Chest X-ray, PA view. Patient: 70 years old, sex F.
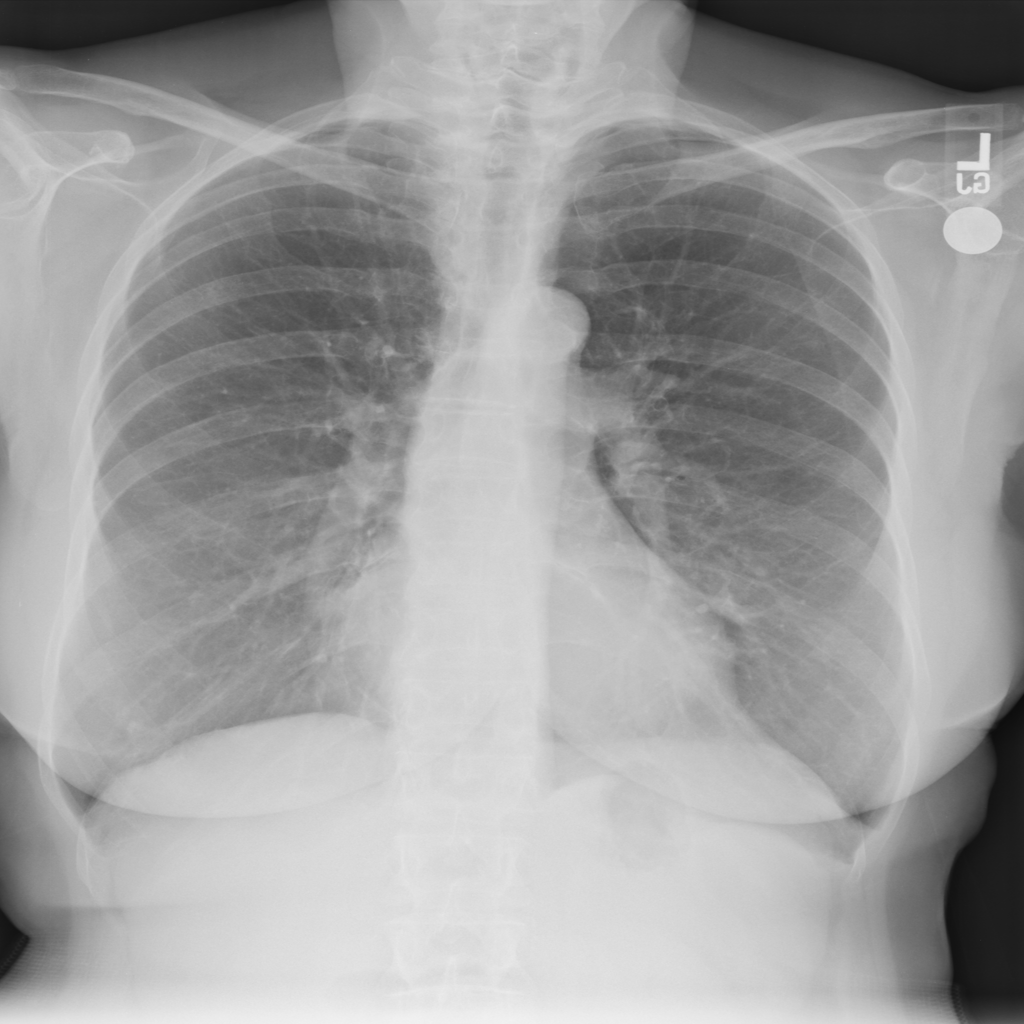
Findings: Nodule